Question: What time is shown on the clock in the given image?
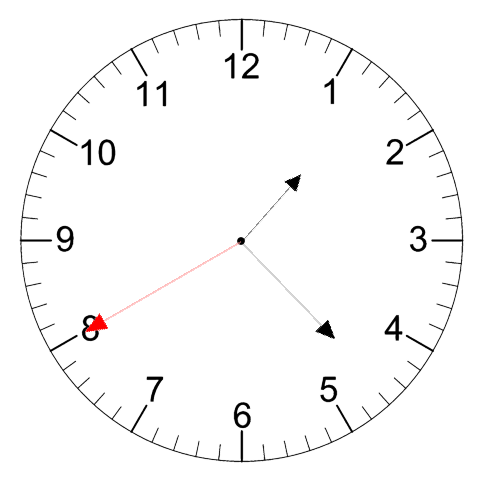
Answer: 01:22:40